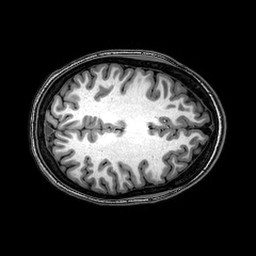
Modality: T1w
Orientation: axial
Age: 19
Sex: female
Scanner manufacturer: philips
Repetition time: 0.008149 s
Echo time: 0.00373 s